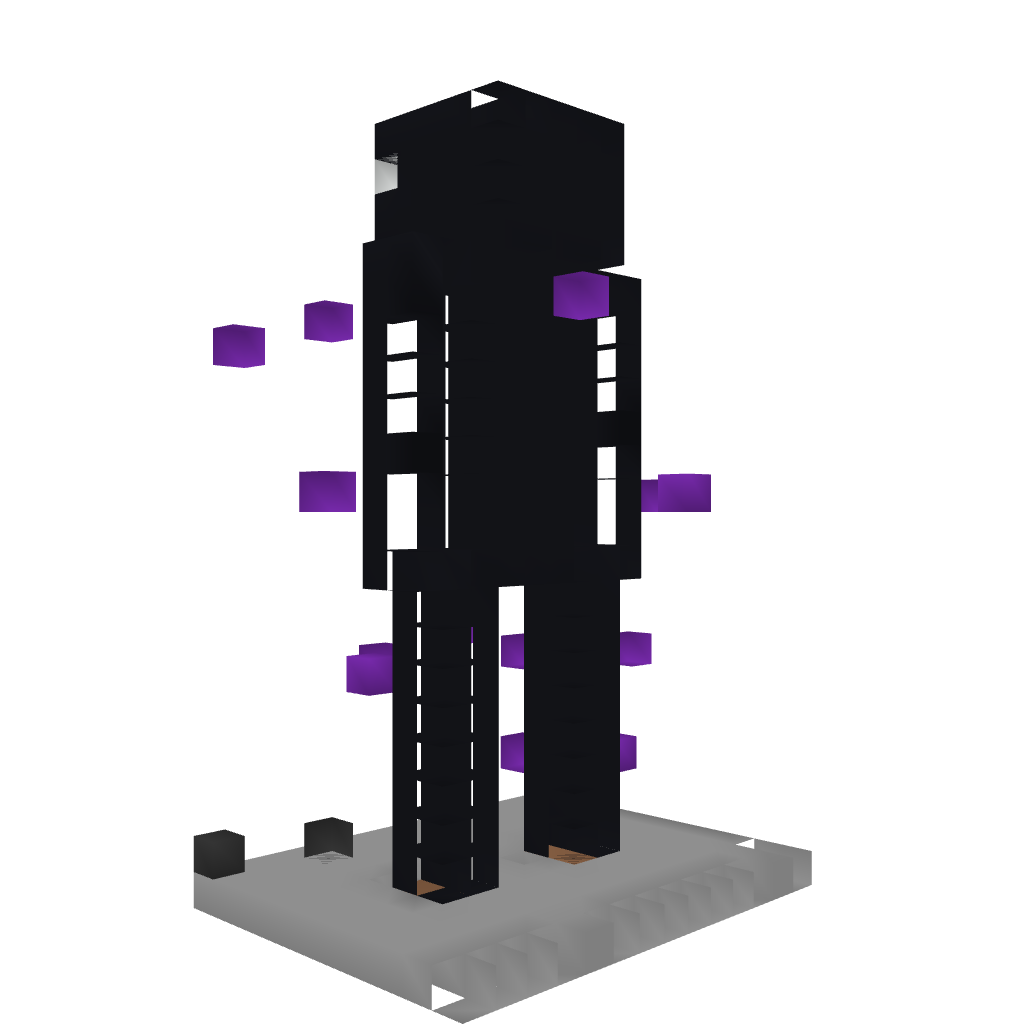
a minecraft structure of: Enderman